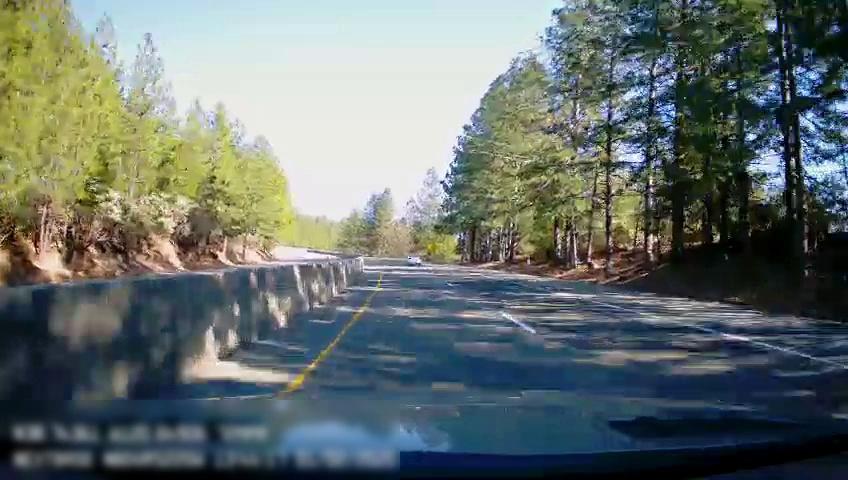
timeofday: Day
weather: Sunny
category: Drivable Space
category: Drivable Space
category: Vehicles | Car
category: Lanes | Alternate Lane
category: Lanes | Current Lane
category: Lanes | Alternate Lane